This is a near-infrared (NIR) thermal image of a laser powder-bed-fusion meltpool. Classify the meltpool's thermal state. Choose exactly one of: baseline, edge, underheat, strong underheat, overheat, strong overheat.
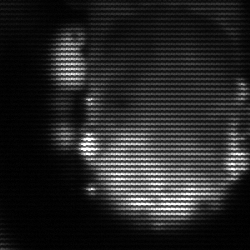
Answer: baseline